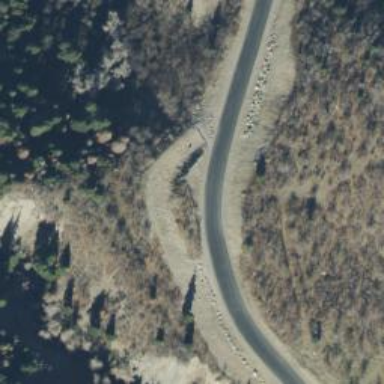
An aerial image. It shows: Tertiary road leading to intermediate difficulty backcountry piste.